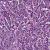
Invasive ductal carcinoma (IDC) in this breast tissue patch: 1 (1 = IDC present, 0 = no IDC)